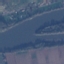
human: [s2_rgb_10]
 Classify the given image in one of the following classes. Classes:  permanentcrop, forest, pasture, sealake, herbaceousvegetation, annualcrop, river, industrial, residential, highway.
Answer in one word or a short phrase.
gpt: River